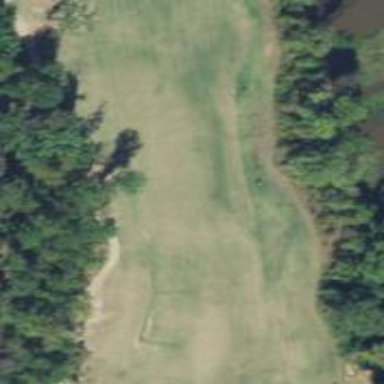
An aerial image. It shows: Golf fairway in the image.